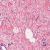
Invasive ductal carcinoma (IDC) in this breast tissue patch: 0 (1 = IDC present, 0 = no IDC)